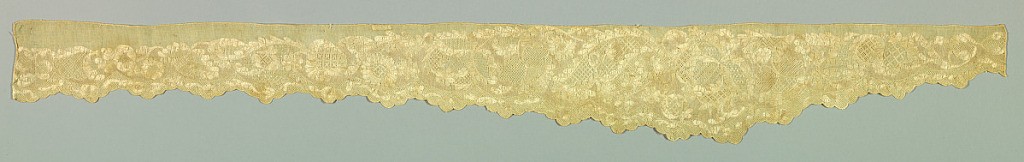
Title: Trimming
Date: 18th century
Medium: linen Technique: deflected element work
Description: Cream-colored linen trimming for a dress in a scrolling vine and flower design in a variety of stitches.